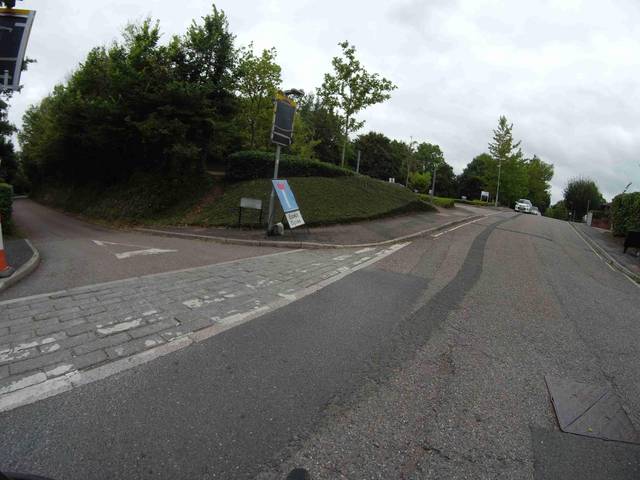
Region: United Kingdom
Coordinates: 50.711, -3.486